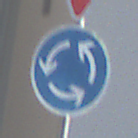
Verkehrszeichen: Kreisverkehr
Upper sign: VorfahrtGewaehren
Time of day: MorningAfternoon
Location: Outdoor (Urban)
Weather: Clear
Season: NotSpecified
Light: Natural